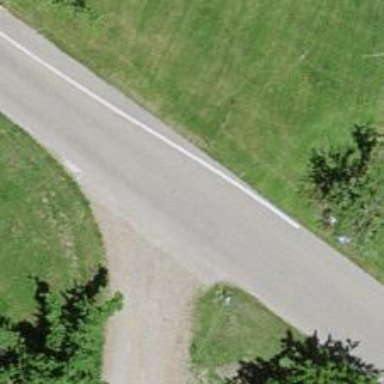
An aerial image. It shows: Tertiary road with asphalt surface.